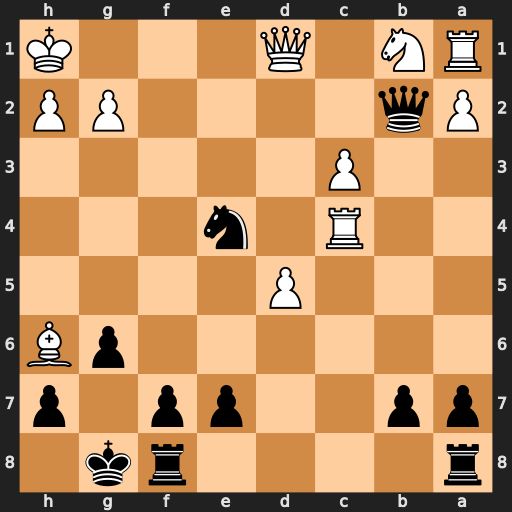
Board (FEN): r4rk1/pp2pp1p/6pB/3P4/2R1n3/2P5/Pq4PP/RN1Q3K
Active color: b
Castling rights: -
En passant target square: -
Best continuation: Nf2+ Kg1 Nxd1